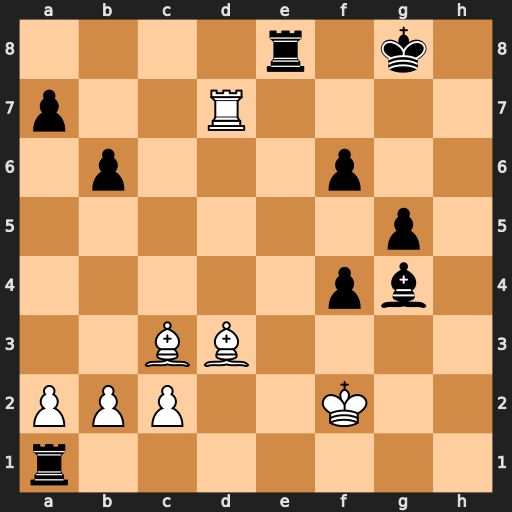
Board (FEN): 4r1k1/p2R4/1p3p2/6p1/5pb1/2BB4/PPP2K2/r7
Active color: w
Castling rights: -
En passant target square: -
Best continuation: Bh7+ Kf8 Bb4+ Re7 Rxe7